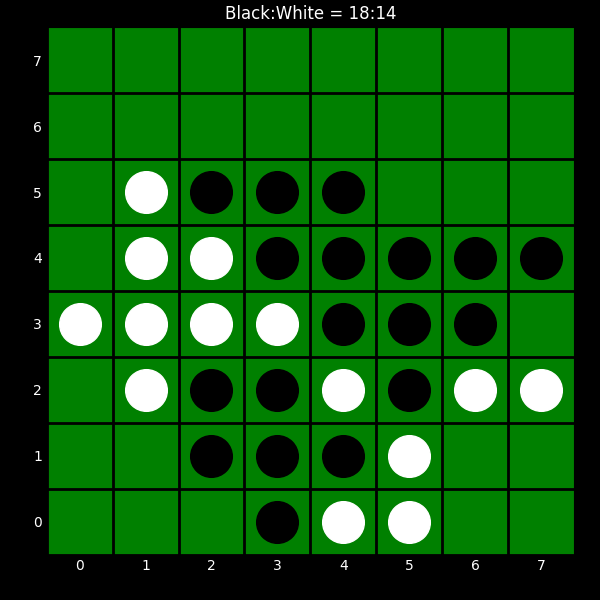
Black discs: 18
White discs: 14